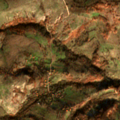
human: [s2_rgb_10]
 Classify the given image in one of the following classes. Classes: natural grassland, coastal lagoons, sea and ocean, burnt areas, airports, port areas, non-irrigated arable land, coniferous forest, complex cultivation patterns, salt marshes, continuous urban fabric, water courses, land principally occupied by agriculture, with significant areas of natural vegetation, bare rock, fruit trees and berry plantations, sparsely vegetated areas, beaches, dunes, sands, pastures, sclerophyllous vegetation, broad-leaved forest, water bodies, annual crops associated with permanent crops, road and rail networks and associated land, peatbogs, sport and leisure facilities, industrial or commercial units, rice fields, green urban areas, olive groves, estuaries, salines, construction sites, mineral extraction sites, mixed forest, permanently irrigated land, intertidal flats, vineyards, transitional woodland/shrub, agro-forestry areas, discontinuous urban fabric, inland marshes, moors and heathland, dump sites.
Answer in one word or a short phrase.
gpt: land principally occupied by agriculture, with significant areas of natural vegetation, natural grassland, transitional woodland/shrub